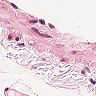
Metastatic tissue present: no